The image is a continuous-wavelet scalogram (time versus scale) of a rotating-machine vibration signal. What is the most likely rotor condition (normal, misalignment, unbalance, looseness)?
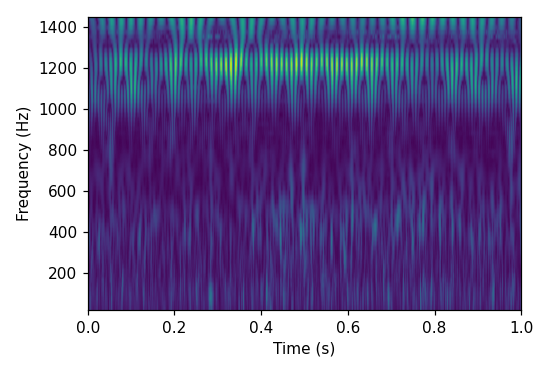
Answer: looseness